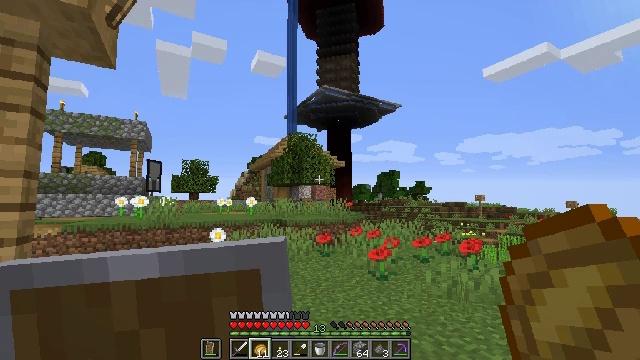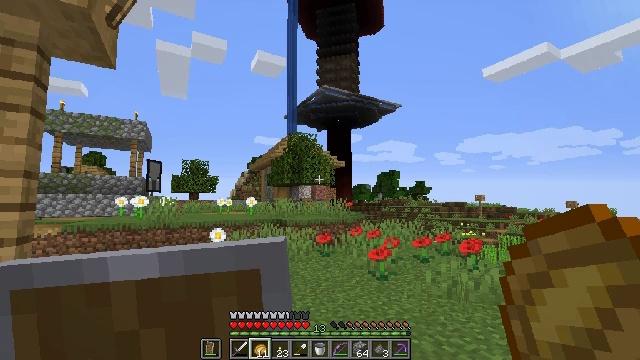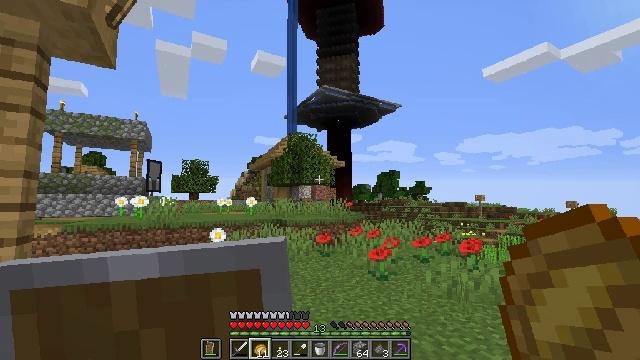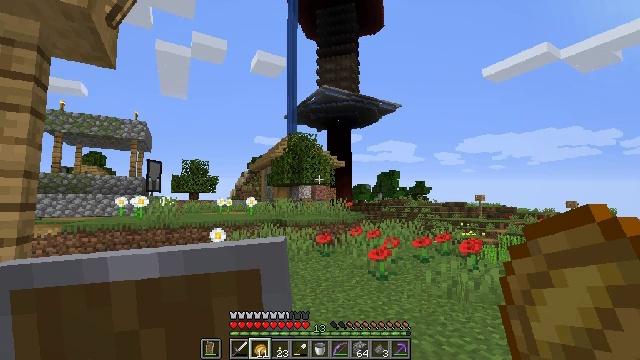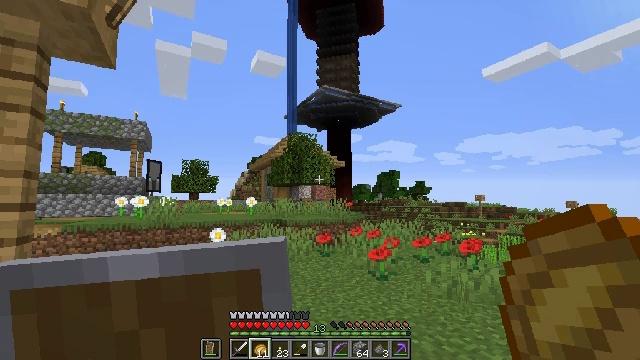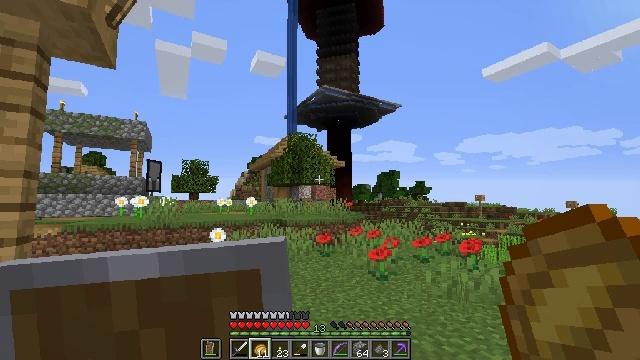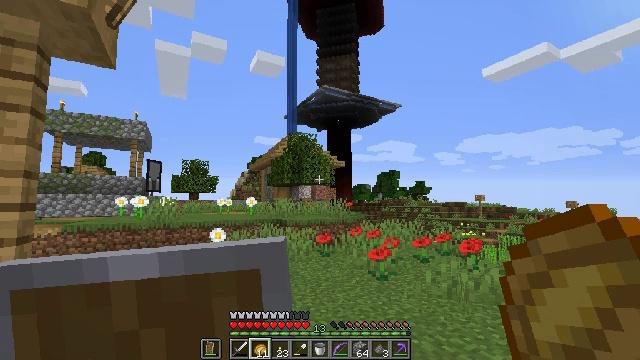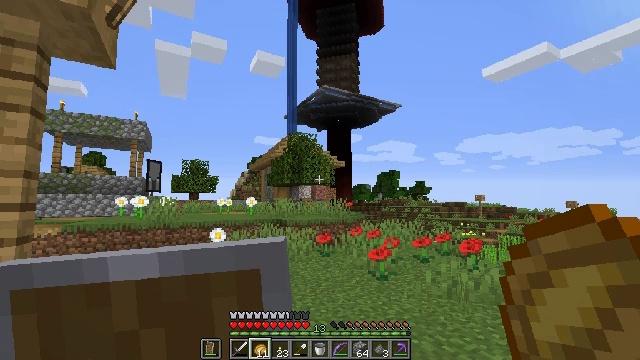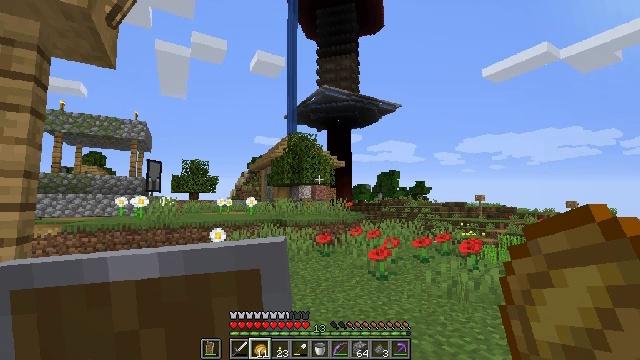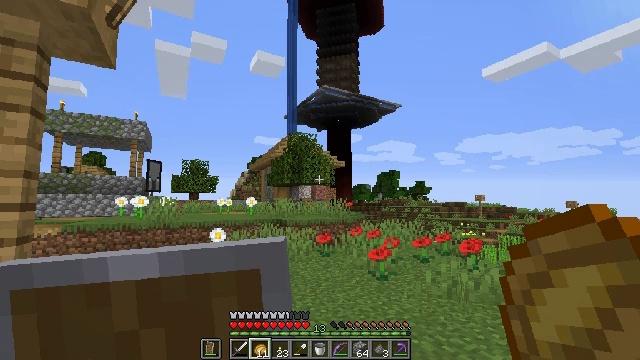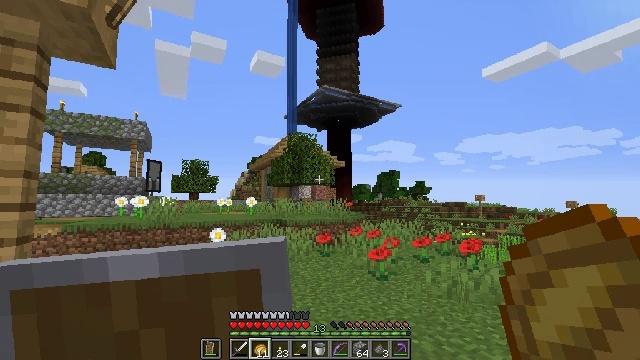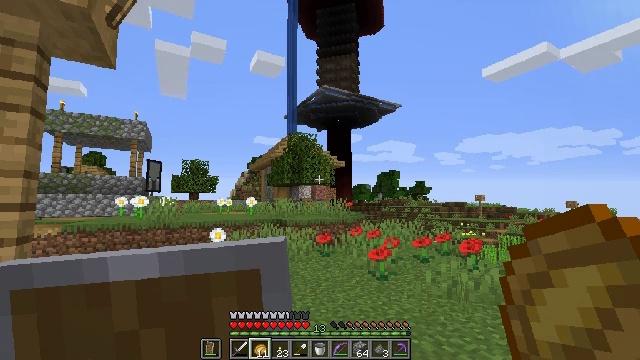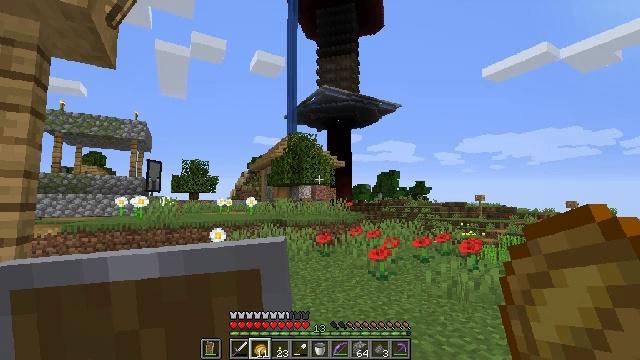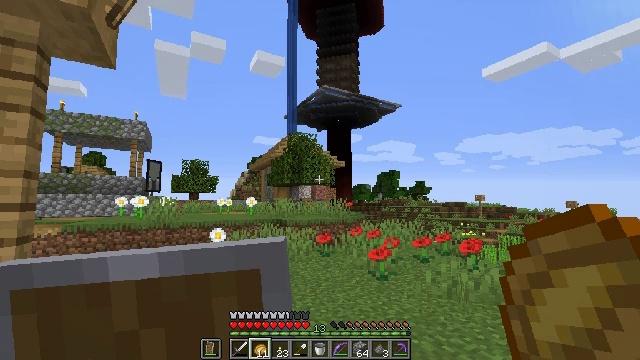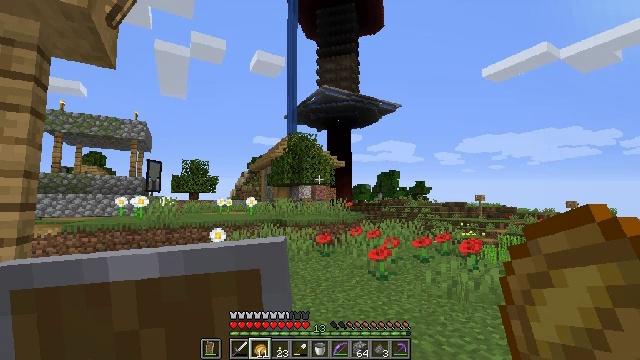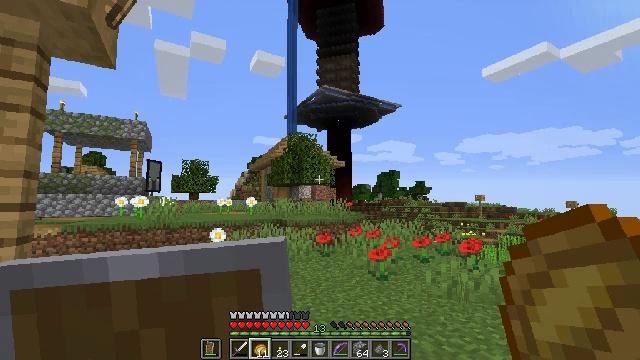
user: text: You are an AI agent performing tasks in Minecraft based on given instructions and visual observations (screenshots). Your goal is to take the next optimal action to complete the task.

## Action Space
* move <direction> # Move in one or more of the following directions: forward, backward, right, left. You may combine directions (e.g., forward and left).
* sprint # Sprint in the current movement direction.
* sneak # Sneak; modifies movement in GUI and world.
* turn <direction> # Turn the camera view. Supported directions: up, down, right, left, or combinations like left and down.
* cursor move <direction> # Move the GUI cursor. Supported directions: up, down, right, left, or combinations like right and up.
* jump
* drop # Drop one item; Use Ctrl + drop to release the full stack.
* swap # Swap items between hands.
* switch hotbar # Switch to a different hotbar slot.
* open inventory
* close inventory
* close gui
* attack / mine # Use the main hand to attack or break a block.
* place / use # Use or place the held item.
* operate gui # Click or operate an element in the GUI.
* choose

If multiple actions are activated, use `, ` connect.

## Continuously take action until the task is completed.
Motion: motion action
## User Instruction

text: Use string and sticks to craft a bow.
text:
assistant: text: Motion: no_op
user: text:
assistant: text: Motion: no_op
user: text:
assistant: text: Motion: no_op
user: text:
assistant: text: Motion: no_op
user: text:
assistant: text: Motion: no_op
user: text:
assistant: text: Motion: no_op
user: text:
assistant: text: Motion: no_op
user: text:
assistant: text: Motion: no_op
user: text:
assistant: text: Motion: no_op
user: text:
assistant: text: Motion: no_op
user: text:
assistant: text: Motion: no_op
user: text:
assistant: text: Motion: no_op
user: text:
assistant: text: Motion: no_op
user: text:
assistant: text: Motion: no_op
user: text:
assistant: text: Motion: no_op
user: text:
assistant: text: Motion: no_op
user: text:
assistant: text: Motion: no_op
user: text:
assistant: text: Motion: no_op
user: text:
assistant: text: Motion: no_op
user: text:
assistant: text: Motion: no_op
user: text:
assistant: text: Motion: no_op
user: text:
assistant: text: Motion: no_op
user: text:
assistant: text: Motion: no_op
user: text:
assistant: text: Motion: no_op
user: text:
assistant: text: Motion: no_op
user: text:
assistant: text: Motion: no_op
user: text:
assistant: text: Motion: no_op
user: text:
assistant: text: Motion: no_op
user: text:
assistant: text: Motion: no_op
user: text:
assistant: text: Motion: no_op